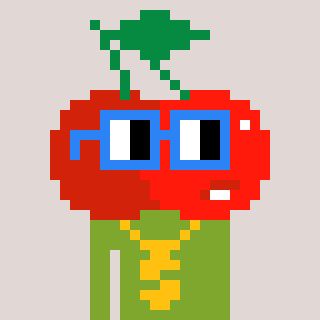
a pixel art character with square blue glasses, a cherry-shaped head and a slimegreen-colored body on a warm background